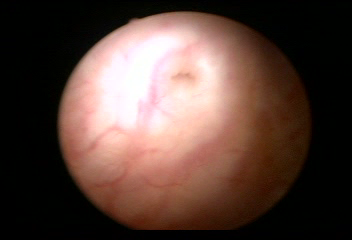
Modality: WLC
Class: Anatomical landmarks
Subclass: UreteralOrifice
Bladder cancer association: No
Annotated structures: Right ureteral orifice